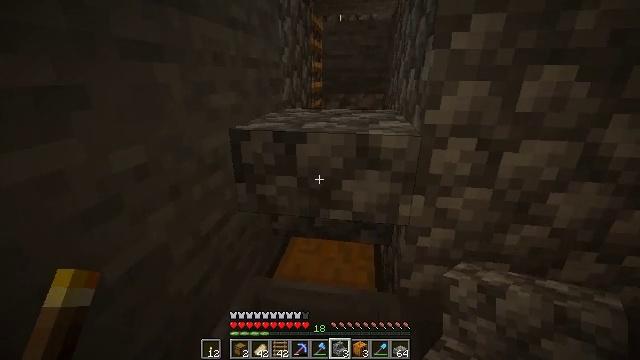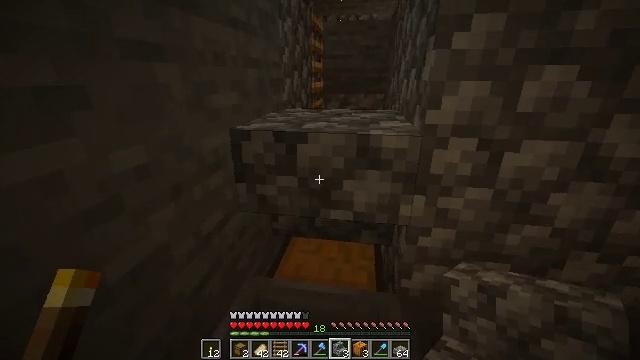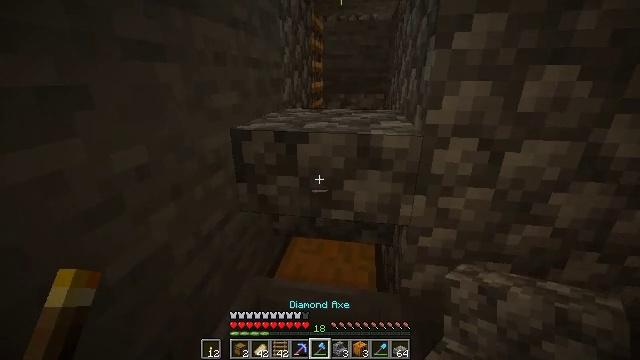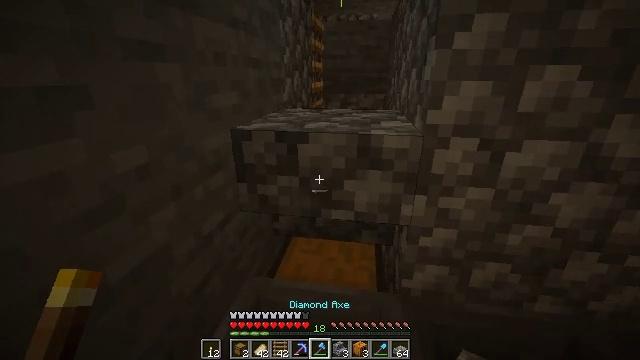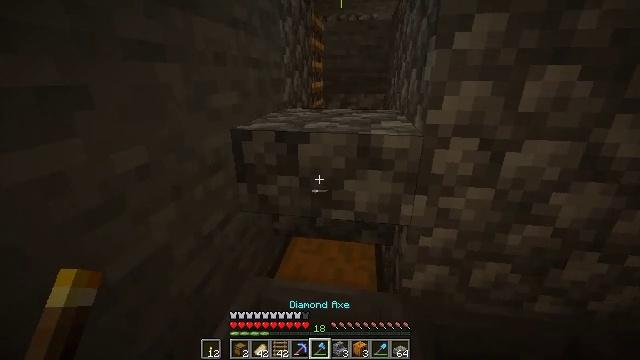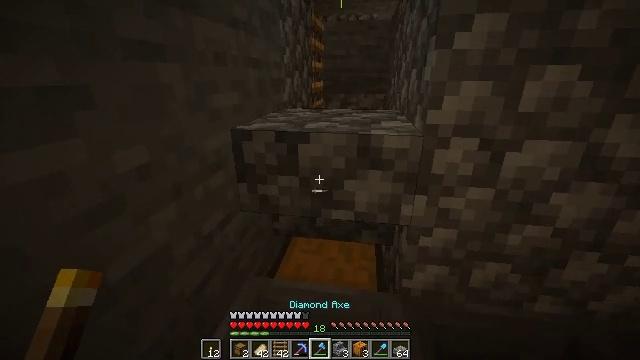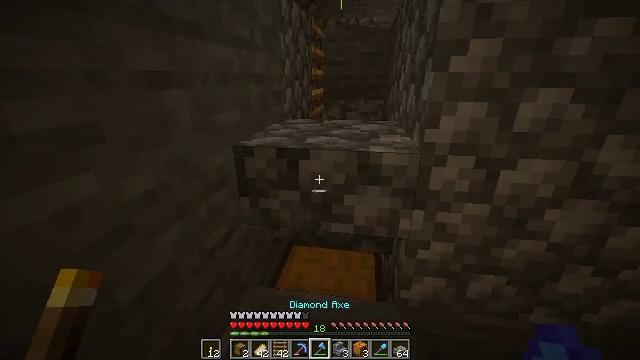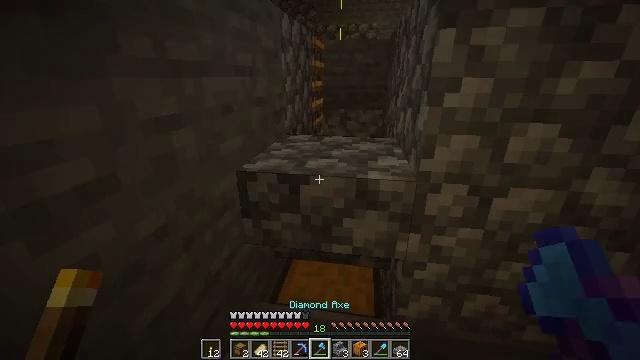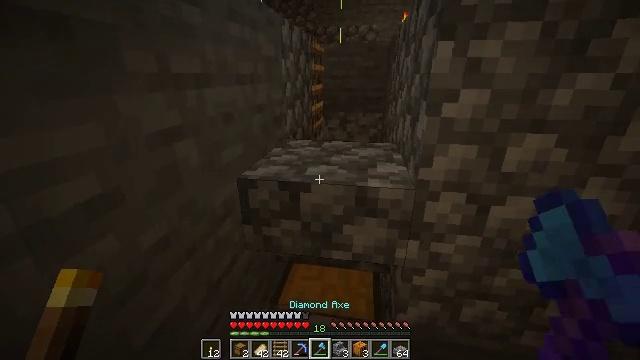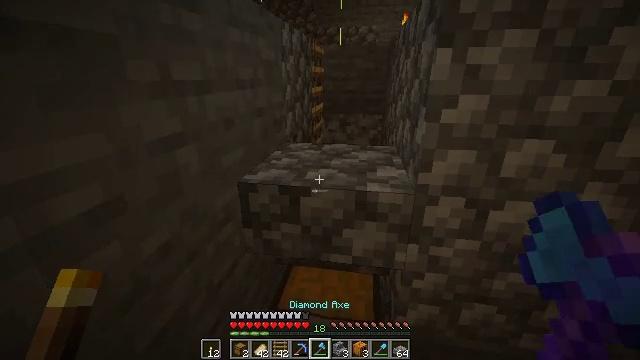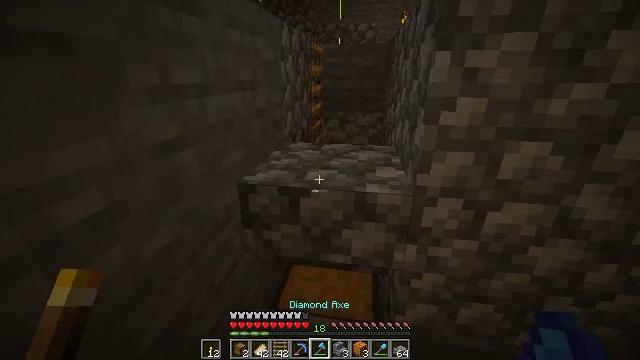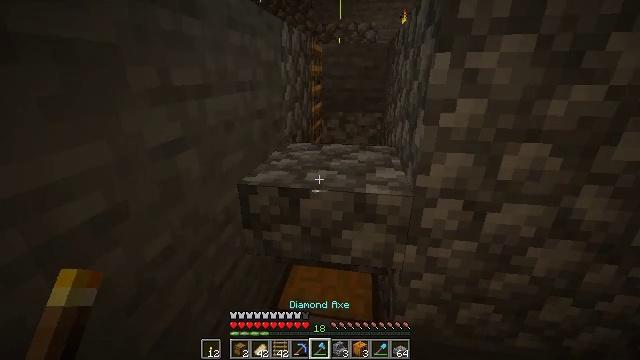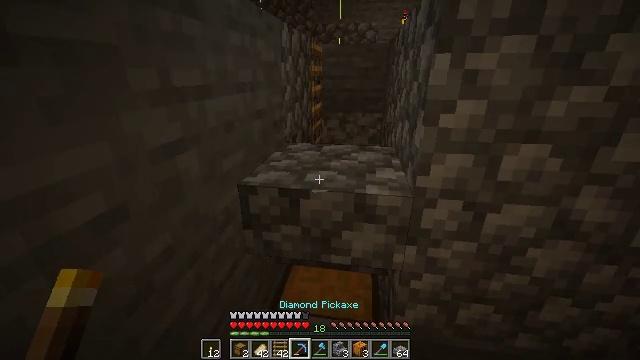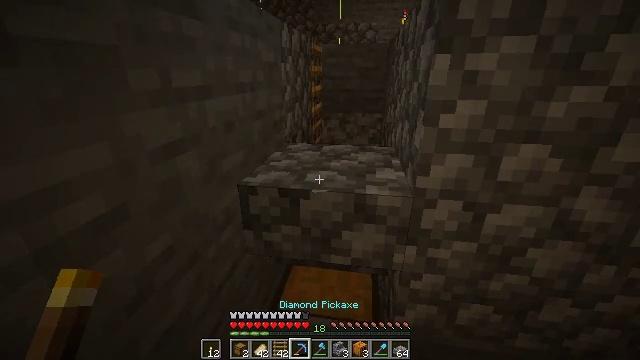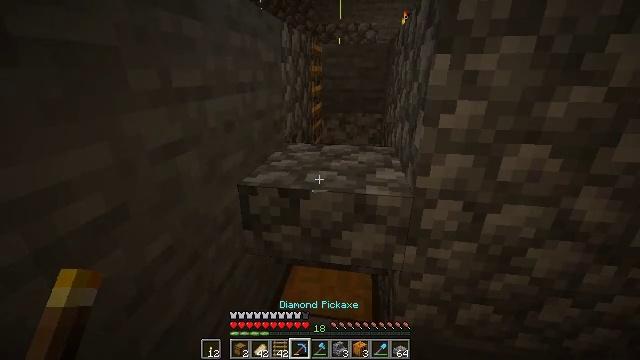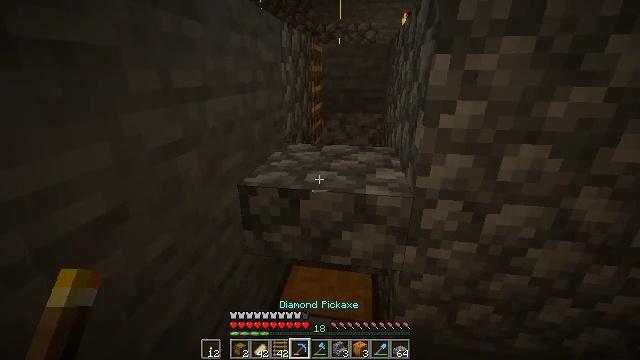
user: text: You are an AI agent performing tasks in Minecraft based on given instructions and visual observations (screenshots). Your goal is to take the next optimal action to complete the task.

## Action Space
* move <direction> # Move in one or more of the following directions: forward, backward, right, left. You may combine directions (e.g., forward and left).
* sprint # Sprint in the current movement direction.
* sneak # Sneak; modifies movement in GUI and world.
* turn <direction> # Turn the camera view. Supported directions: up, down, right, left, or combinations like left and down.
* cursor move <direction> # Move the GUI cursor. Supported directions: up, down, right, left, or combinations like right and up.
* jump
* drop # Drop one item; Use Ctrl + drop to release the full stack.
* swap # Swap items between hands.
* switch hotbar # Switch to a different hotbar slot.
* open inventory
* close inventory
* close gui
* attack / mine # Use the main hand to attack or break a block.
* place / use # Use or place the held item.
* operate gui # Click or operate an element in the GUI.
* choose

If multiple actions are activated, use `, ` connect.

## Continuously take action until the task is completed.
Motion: motion action
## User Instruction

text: Collect the cobblestone stairs.
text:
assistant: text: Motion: sneak
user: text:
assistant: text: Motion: sneak
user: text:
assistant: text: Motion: sneak
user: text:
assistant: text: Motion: sneak
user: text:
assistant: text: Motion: no_op
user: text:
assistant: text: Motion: no_op
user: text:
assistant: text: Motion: no_op
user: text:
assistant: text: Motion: no_op
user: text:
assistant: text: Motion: no_op
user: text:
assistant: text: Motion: no_op
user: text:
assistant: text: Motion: no_op
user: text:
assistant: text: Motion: no_op
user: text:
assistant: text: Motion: no_op
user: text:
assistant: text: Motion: no_op
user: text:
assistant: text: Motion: no_op
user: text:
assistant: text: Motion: no_op
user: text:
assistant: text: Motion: turn down
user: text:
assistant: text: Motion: no_op
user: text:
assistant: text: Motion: no_op
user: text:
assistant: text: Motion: attack / mine
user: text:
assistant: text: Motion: attack / mine
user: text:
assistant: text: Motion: attack / mine
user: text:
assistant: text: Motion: attack / mine
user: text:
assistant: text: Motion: attack / mine
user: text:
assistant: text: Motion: attack / mine
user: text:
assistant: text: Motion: attack / mine
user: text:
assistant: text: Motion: attack / mine
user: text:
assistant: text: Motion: attack / mine
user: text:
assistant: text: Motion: attack / mine
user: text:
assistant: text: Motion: attack / mine